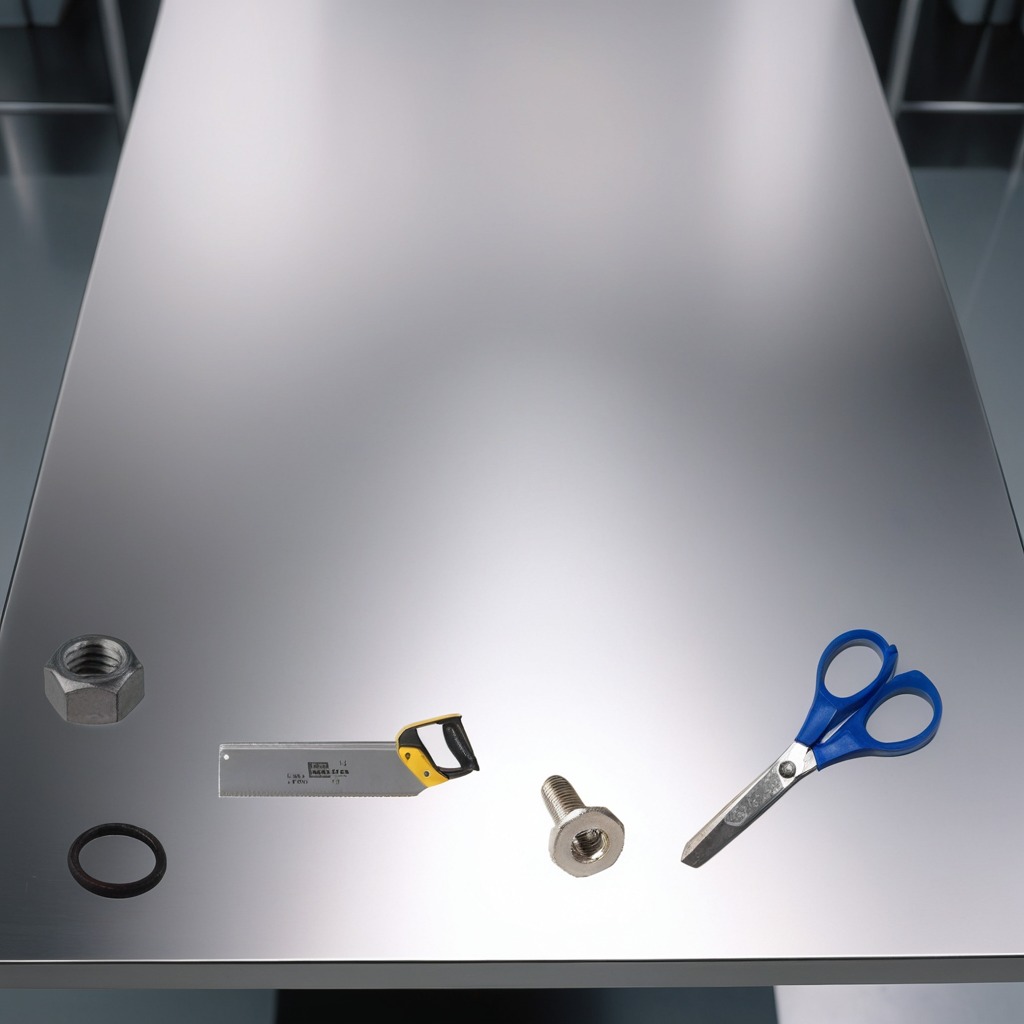
A rubber o-ring, a metal machine screw, a handheld metal saw, a metal nut, and a pair of scissors are lying on the stainless steel table.